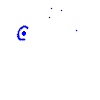
Particle: kaon